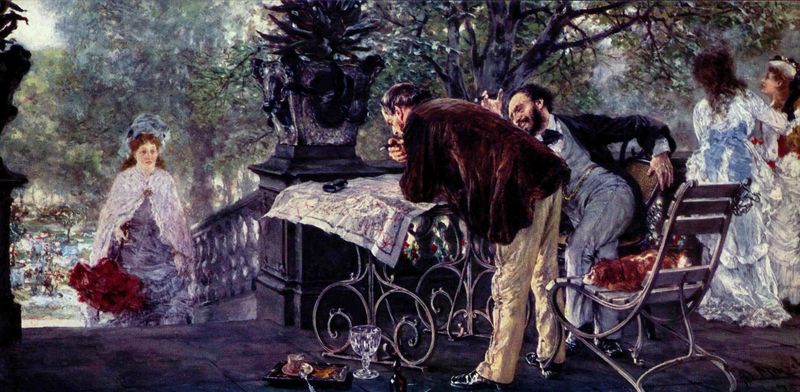
Titel: Reisepläne
Künstler: Adolph Menzel
Standort: Essen (Ruhr)
Institution: Museum Folkwang
Schlagwörter: baum, blau, blätter, dunkel, hand, laub, mann, schatten, umhang, weiß, bäume, frauen, grün, impressionismus, landschaft, menschen, mädchen, ocker, stadt, äste, auguste renoir, blumen, braun, damen, finger, frankreich, frau, glas, grau, haar, hell, hut, hüte, kleid, kleider, licht, männer, renoir, schwarz, stuhl, stühle, terasse, tisch, ölbild, dame, hund, park, regenschirm, rose, rosen, rot, schirm, schloss, sonnenschirm, tier, beige, haube, herren, malerei, schleife, anzug, bart, flasche, hose, jacke, falten, kragen, stehen, stein, tablett, teller, möbel, rückenlehne, öl, ast, natur, weide, brücke, gehen, sonne, haare, mantel, sitzend, pflanze, pflanzen, wald, garten, stilleben, vase, fell, balkon, hündchen, kopfbedeckung, kübel, terrasse, topf, sommer, papier, liegen, schuhe, sonnenlicht, violett, picknick, französisch, seine, treppe, treppen, löffel, duktus, falte, kaffee, gartenstuhl, freizeit, impressionistisch, pfeife, rauchen, vergnügen, zigarre, stuhllehne, manet, korb, metall, tasse, geländer, stufen, nachdenklich, rüschen, aufstützen, fliege, freude, frühling, blumenstrauss, lachen, eisen, schmiedeeisen, treppenstufen, außen, picknickkorb, denken, palast, balustrade, pleinair, glaspokal, weinglas, untertasse, zeitung, schuh, sonntag, studien, villa, karte, topfpflanze, beugen, zigarette, kristall, stirm, reise, laubbäume, treppengeländer, schaukelstuhl, plan, mobiliar, freiluftmalerei, landkarte, farbtupfer, englischer garten, spaß, las, koffer, augenblick, ankommen, immpressionismus, planen, baluster, stadtplan, picnic, schosshund, bleu, aristokratie, verzerrt, flüchtig, gehäkelt, überlegen, ausgelassen, freunde, samtjacke, lachend, steintreppe, stuhle, freiluft, mnn, flsche, gartem, brücle, kaffeestunde, kaffeestune, parkcafe, renor, zeigung, espresso, 19. jahrhundert, lachender mann, brückce, roter regenschirm, dukturs, 1890, bluemsntrauss, karte lesen, brillenetui